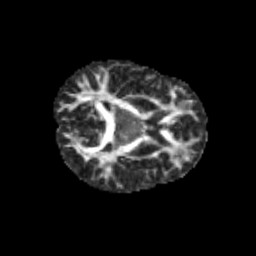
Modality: FA
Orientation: axial
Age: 12
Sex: female
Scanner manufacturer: siemens
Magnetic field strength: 3 T
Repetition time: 3.8 s
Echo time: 0.07 s